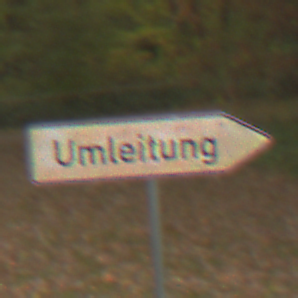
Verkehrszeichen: UmleitungswegweiserRechtsweisend
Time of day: Midday
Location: Outdoor (Nature)
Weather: Overcast
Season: Autumn
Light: Natural